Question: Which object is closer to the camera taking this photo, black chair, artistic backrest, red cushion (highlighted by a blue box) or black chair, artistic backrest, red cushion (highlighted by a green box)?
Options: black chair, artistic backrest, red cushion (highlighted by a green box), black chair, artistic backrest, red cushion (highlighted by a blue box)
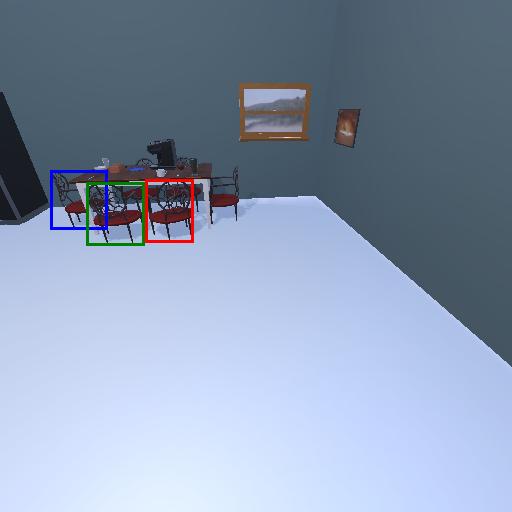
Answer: black chair, artistic backrest, red cushion (highlighted by a green box)